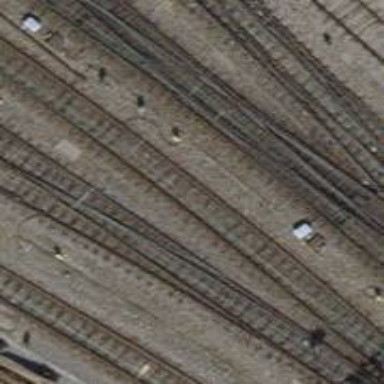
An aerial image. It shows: Railway switch.